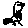
Label: bird